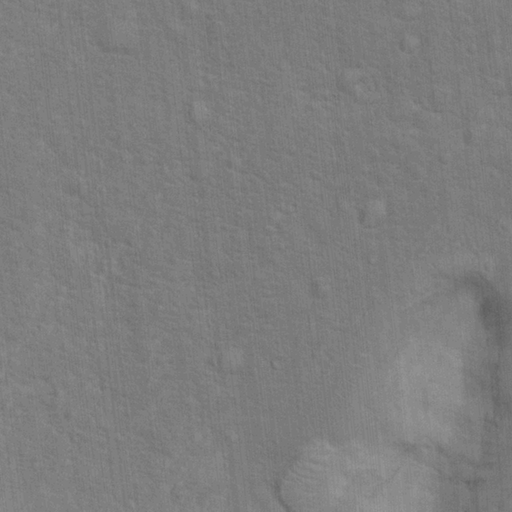
Classes present: Background, Cone